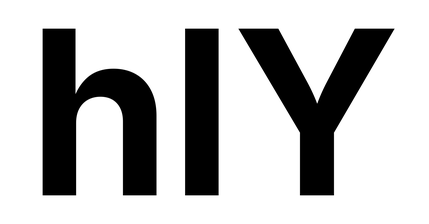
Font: Inter_Bold